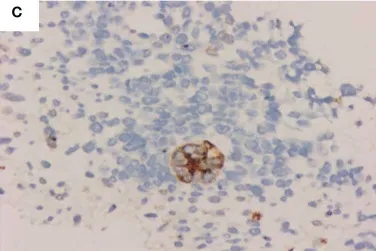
Immunohistochemical images of the pulmonary blastoma patient. (C) EMA positive (Microscopic magnificationx200).
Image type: pathology (immunostaining)